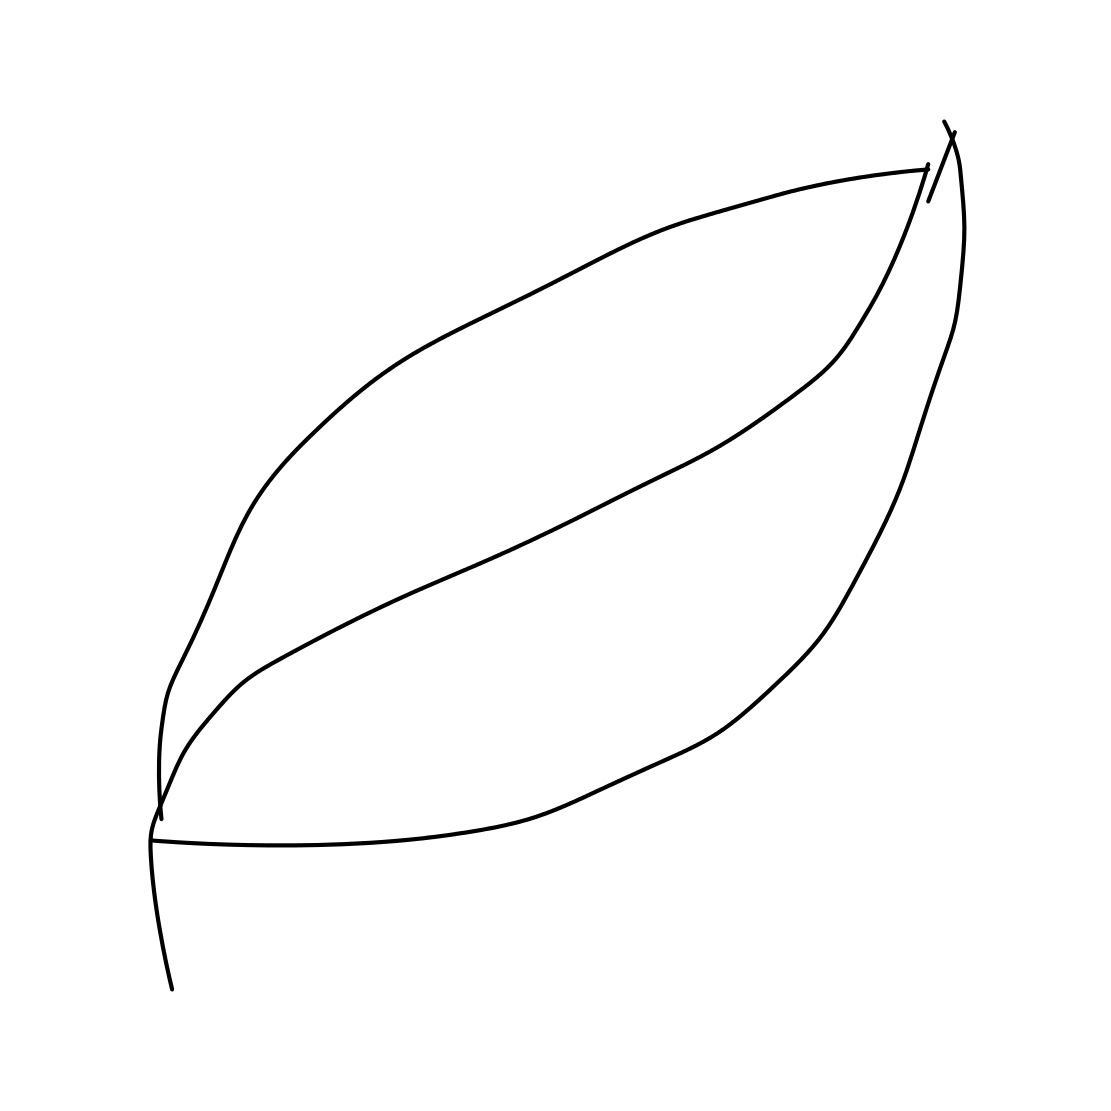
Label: feather